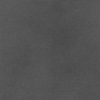
Label: dusty